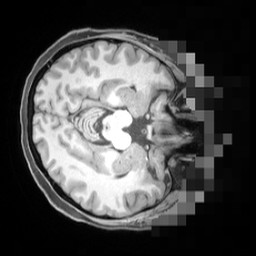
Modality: T1w
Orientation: axial
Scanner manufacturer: siemens
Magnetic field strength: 3 T
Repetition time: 2.55 s